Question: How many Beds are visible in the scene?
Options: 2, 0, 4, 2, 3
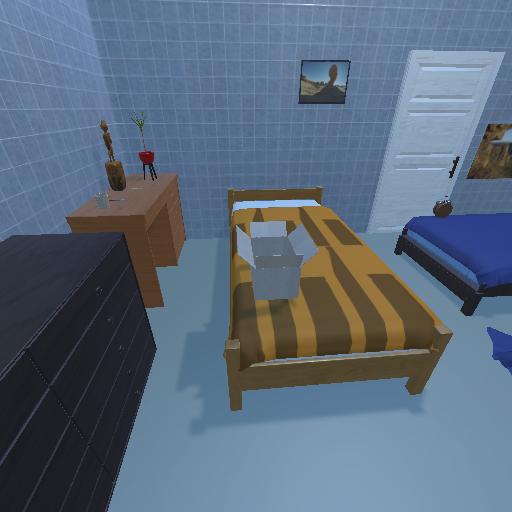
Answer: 2